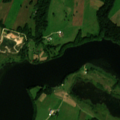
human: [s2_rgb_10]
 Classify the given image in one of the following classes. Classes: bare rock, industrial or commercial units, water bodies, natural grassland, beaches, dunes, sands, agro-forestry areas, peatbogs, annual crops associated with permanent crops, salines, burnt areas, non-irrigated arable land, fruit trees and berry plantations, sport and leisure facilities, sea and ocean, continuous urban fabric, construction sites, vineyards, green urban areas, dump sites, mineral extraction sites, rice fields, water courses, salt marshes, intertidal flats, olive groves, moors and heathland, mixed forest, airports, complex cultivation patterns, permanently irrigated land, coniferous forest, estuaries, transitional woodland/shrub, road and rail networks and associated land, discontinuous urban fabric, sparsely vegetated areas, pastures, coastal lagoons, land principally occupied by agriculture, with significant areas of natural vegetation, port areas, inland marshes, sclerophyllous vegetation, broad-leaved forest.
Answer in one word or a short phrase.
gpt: non-irrigated arable land, pastures, land principally occupied by agriculture, with significant areas of natural vegetation, water bodies